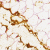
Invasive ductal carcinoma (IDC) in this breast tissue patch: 0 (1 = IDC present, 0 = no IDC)